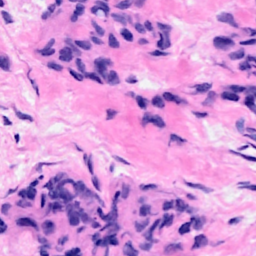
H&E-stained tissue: Breast